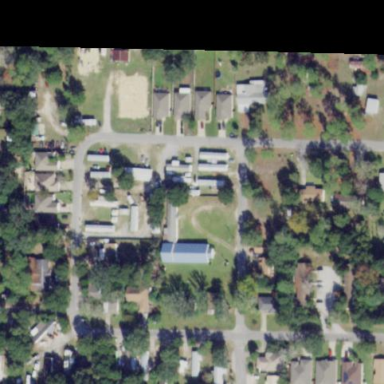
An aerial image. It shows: Residential area known as trailer park.